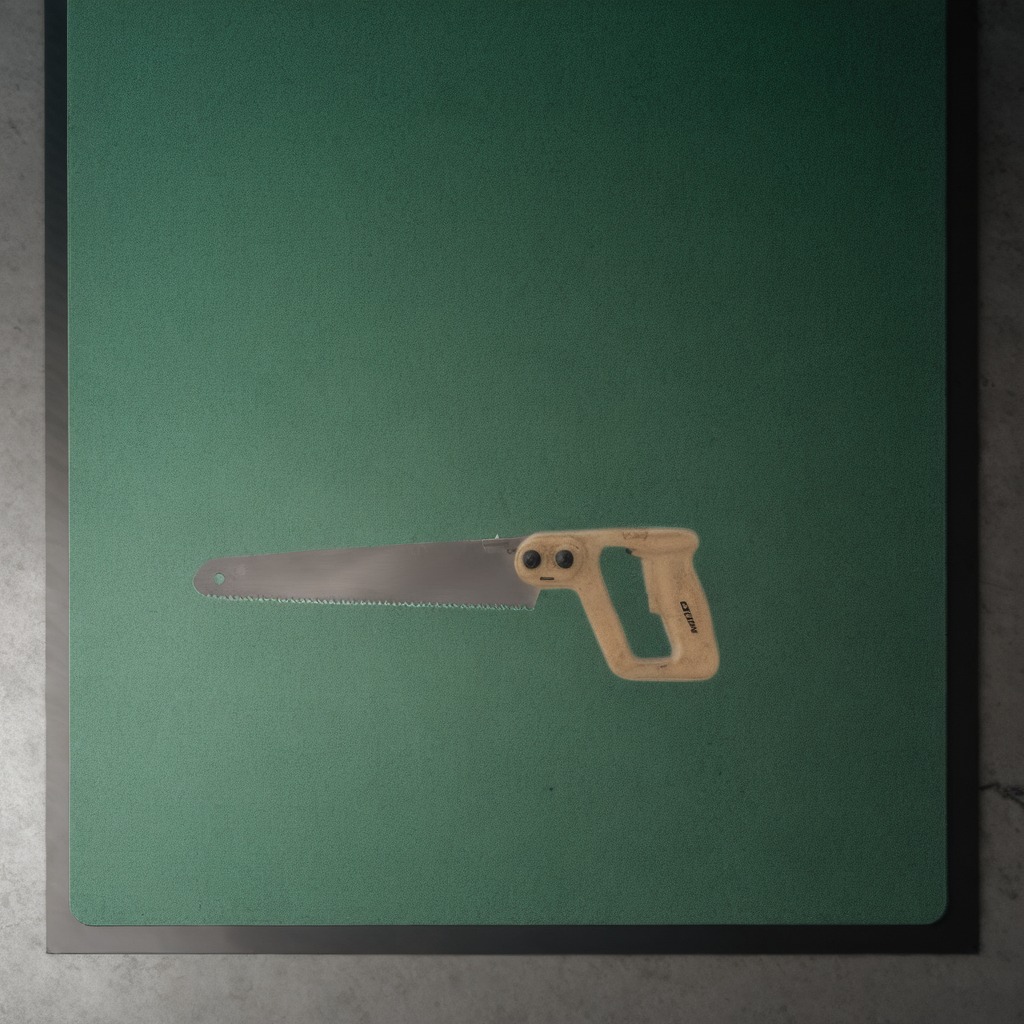
A metal saw is lying on the green rubber mat beneath a clean granite tabletop inside a workshop under bright overhead lighting crisp shadows high clarity worn but beneath the mat